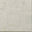
Piece: xx